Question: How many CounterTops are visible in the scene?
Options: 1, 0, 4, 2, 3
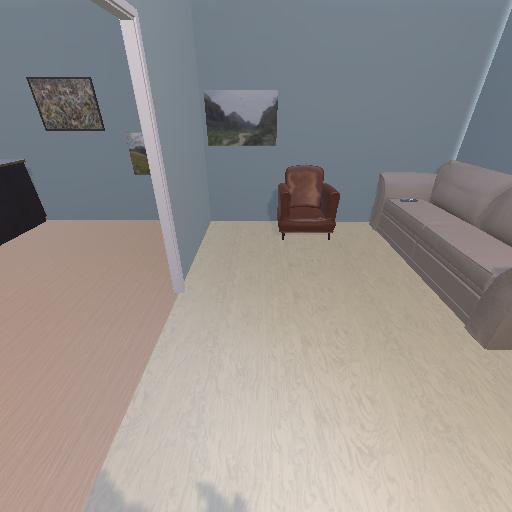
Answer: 1